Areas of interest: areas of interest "Park Square"
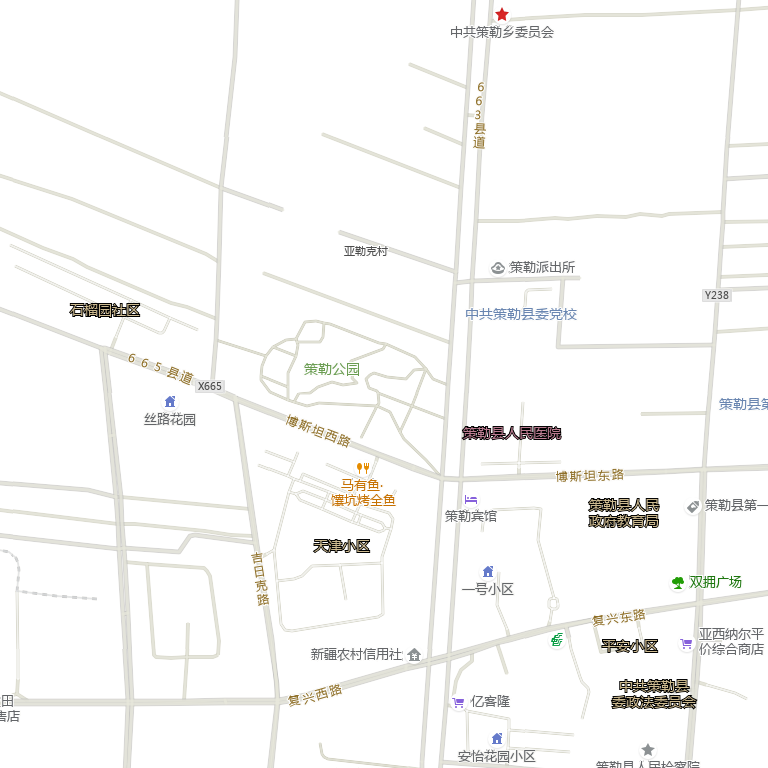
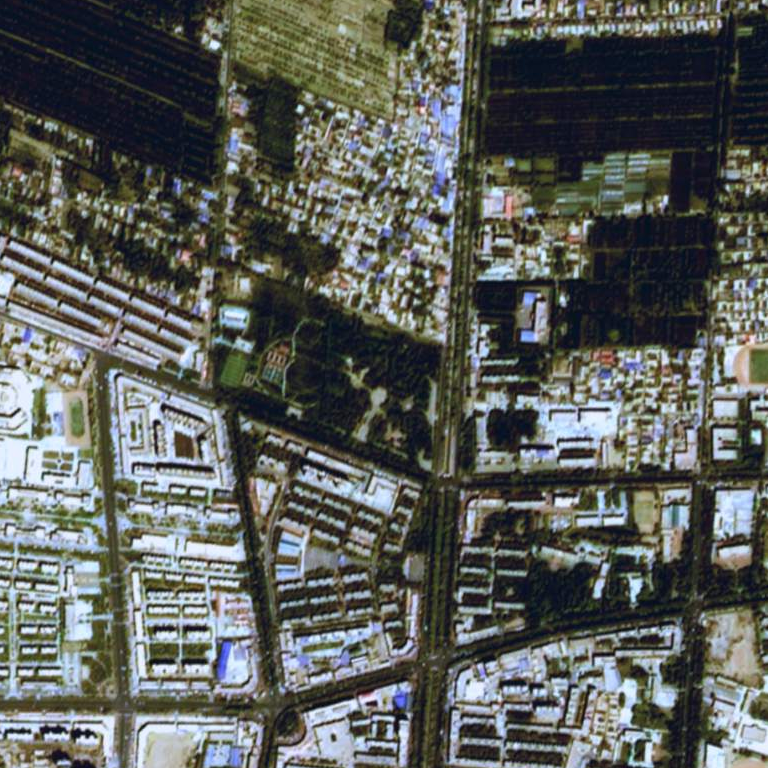